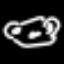
Label: frog